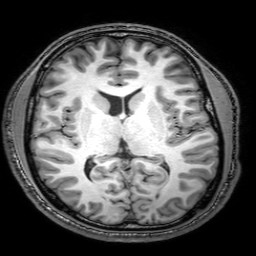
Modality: T1w
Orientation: axial
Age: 21
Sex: male
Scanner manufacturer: philips
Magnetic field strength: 3 T
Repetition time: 8.166 s
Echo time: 3.737 s